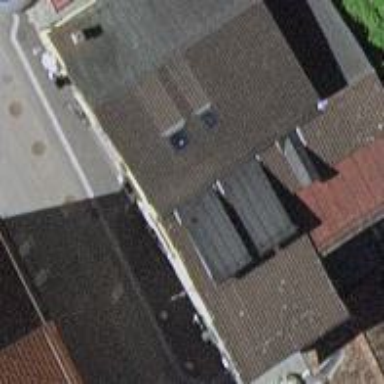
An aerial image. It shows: Restaurant.